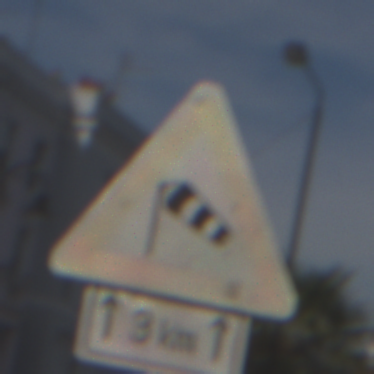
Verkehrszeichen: SeitenwindVonLinks
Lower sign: LaengeEinerStrecke2
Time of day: MorningAfternoon
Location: Outdoor (Urban)
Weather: PartlyCloudy
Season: NotSpecified
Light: Natural